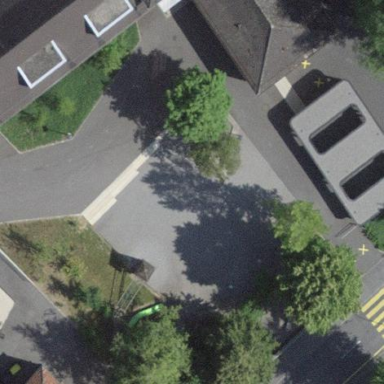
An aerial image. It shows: Playground area for leisure land.